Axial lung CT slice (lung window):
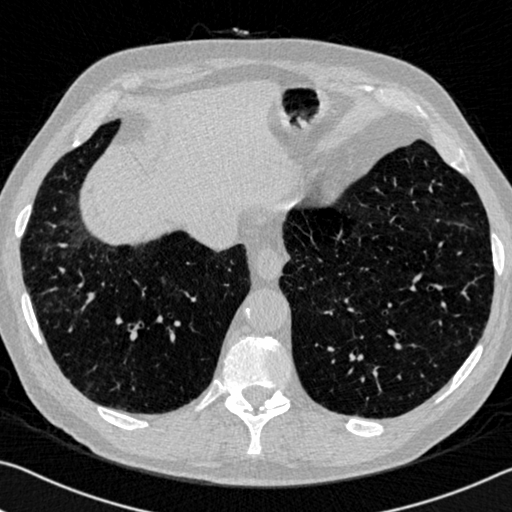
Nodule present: no